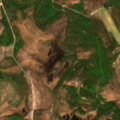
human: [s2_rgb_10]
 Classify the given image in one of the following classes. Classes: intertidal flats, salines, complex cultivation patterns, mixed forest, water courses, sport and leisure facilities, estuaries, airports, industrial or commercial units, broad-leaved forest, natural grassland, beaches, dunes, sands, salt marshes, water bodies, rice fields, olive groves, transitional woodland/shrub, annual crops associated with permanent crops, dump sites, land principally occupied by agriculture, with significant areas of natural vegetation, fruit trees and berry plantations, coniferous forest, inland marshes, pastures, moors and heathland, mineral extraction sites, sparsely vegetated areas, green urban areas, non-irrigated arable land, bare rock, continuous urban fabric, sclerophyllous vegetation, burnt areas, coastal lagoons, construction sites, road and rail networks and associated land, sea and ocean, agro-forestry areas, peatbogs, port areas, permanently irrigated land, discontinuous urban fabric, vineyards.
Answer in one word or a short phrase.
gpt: mixed forest, transitional woodland/shrub, peatbogs